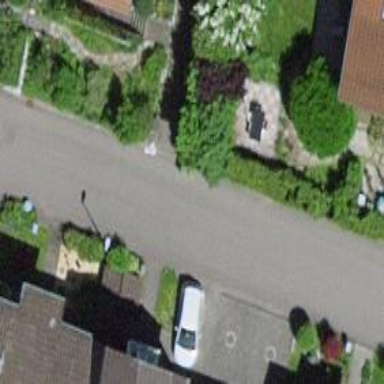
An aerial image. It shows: Living street.